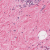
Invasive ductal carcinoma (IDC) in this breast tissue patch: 0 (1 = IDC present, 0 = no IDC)